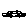
Label: car